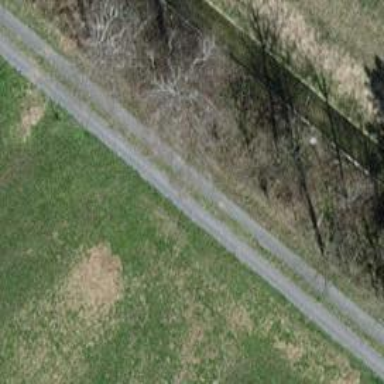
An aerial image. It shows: Unpaved track with grade2 tracktype.